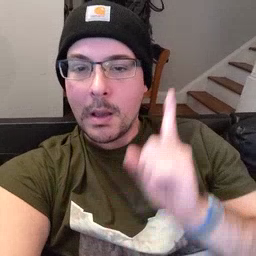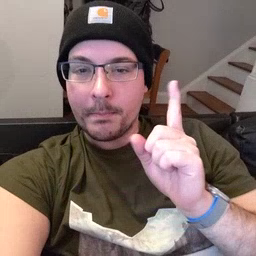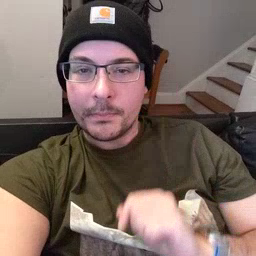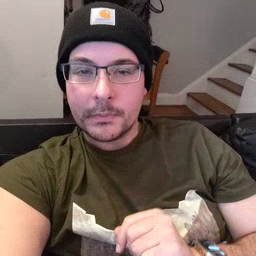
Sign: up